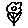
Label: flower